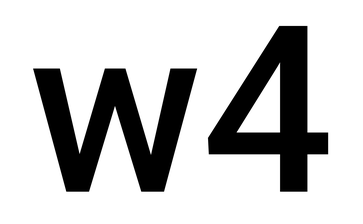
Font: Roboto_Medium